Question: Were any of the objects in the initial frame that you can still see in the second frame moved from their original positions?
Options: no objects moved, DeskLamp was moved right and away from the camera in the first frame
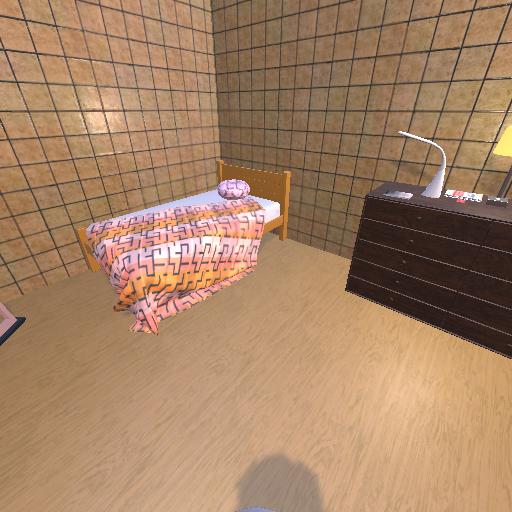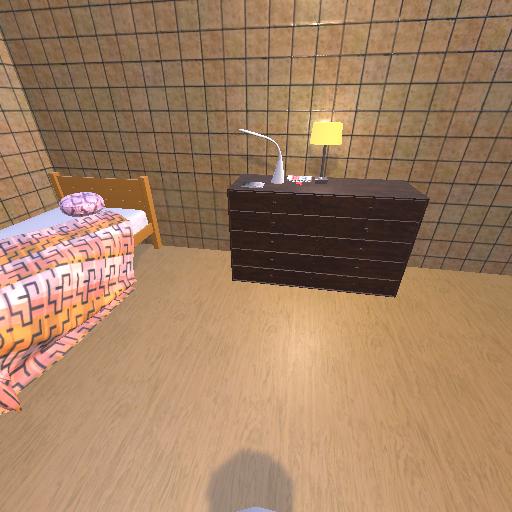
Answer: no objects moved